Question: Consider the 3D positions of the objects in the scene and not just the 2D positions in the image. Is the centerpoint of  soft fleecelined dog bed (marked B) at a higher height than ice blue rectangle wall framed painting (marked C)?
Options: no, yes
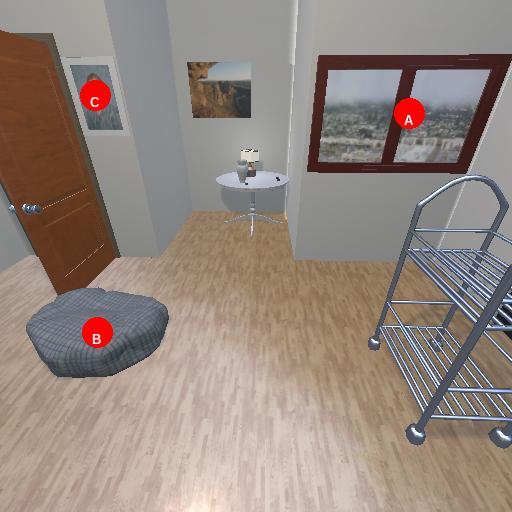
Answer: no